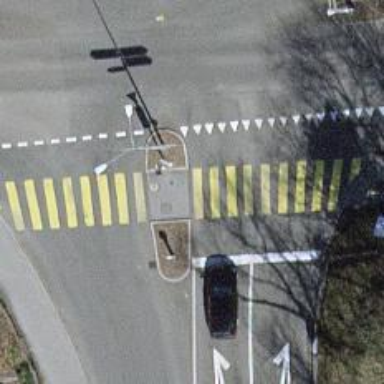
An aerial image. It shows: Zebra crossing with traffic signals and pedestrian island.